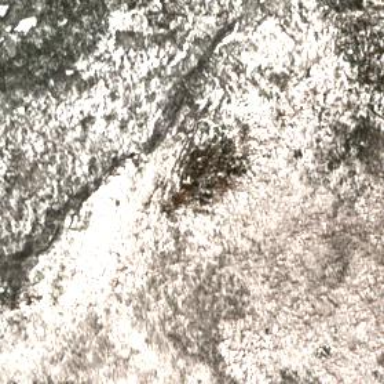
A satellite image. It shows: Landscape of bare rock.